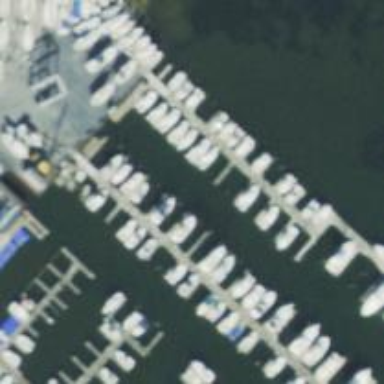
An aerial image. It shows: Pier with mooring facilities.